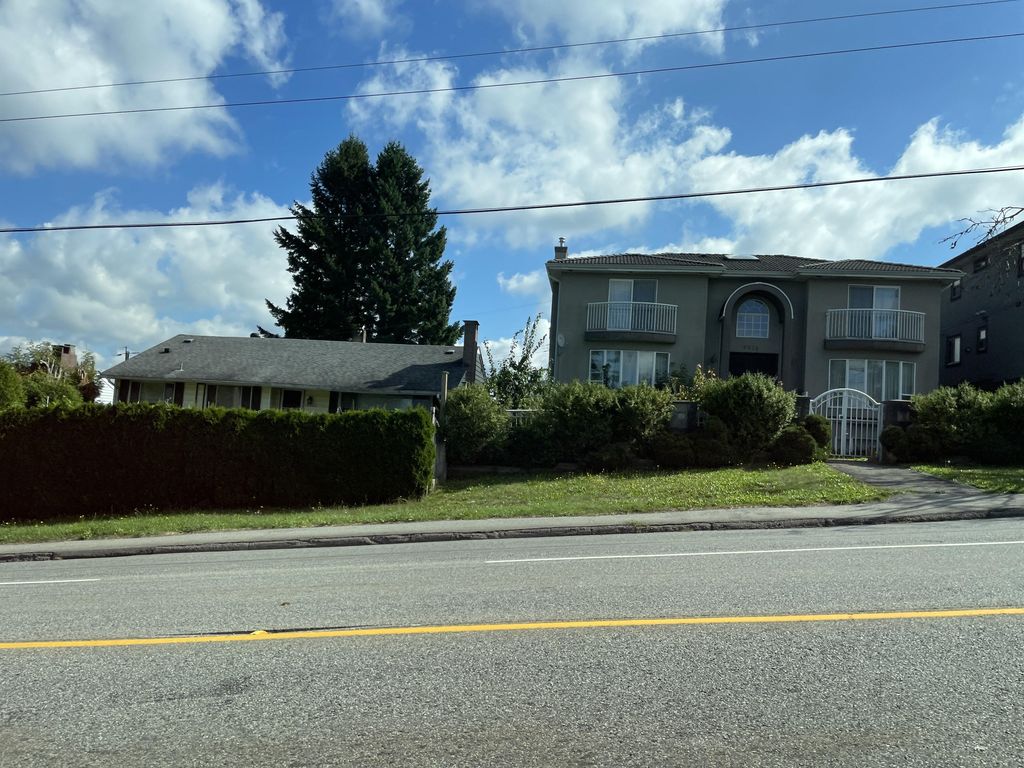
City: vancouver